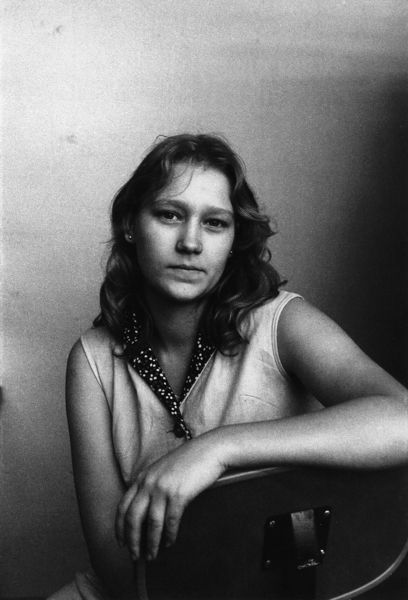
Titel: Frauen im Bekleidungswerk Treff-Modelle; Frauenporträts aus dem VEB Treffmodelle Berlin; Women at the Treff-Modelle Clothing Factory
Künstler: Helga Paris
Standort: Herstellungsort: Berlin (EU - D)
Schlagwörter: hand, weiß, mädchen, frau, frisur, grau, hintergrund, kleid, mund, ohrring, schwarz, stuhl, blick, muster, blond, wand, arm, augen, bluse, gesicht, kragen, portrait, porträt, haare, halbfigur, ohrringe, augenbrauen, frontal, locken, pony, lehne, kette, modern, sitzende, zeitgenössisch, ernst, halstuch, stuhllehne, junge frau, foto, fotografie, schwarz-weiss, lockig, lässig, schüchtern, langhaarig, drehstuhl, stecker, weiuß, schreibtischstuhl, schulterlange haare